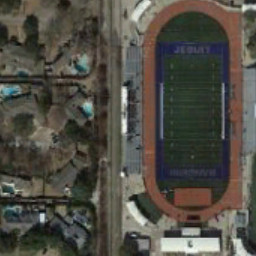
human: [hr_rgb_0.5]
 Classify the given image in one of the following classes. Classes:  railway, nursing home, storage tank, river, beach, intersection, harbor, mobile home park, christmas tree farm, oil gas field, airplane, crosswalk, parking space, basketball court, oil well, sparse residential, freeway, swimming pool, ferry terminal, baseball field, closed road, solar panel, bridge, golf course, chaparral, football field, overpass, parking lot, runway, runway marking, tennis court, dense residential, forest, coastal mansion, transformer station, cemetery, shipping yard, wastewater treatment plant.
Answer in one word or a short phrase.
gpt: football field